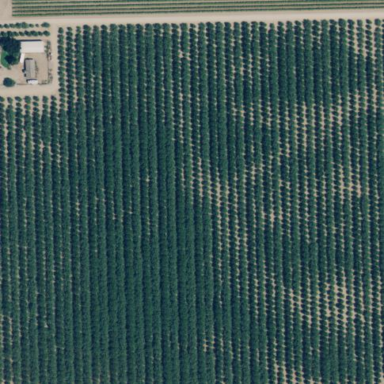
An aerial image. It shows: Orchard filled with plum trees.